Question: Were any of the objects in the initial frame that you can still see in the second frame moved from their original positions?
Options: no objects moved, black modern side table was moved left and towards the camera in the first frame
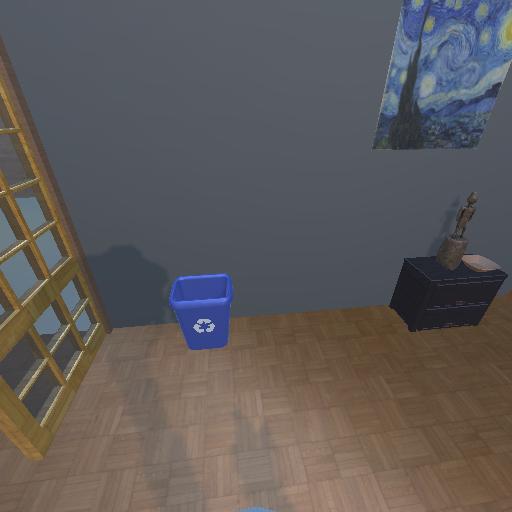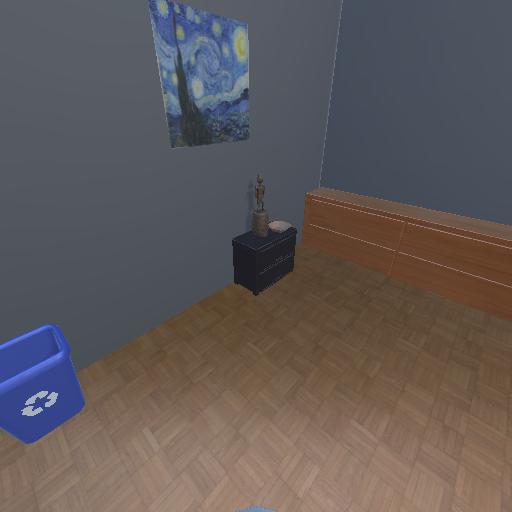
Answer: no objects moved